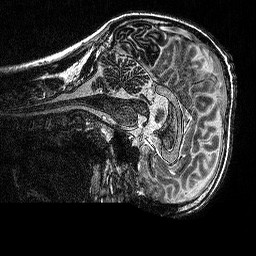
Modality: MP2RAGE
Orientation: sagittal
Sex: male
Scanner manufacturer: siemens
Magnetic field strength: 3 T
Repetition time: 5 s
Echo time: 0.00292 s